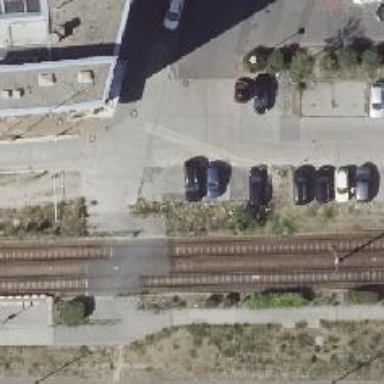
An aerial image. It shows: Tram crossing on the railway.